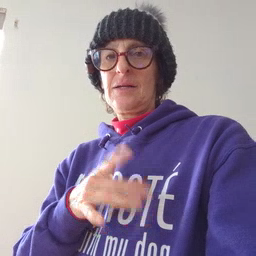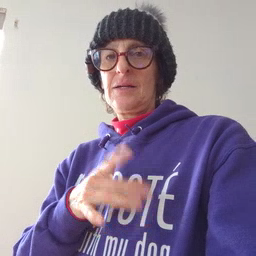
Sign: hate